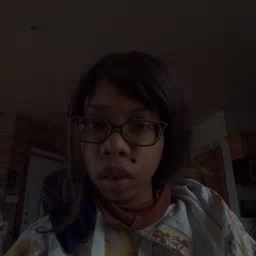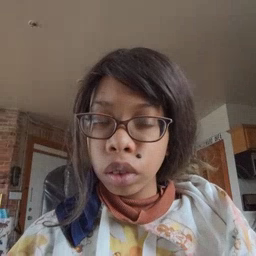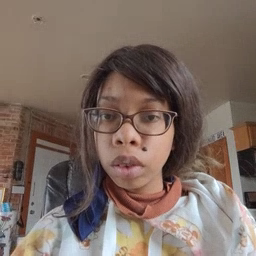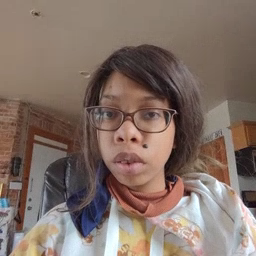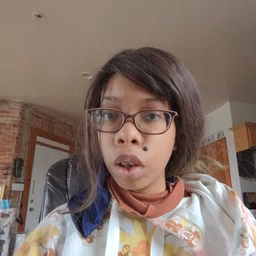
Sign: book